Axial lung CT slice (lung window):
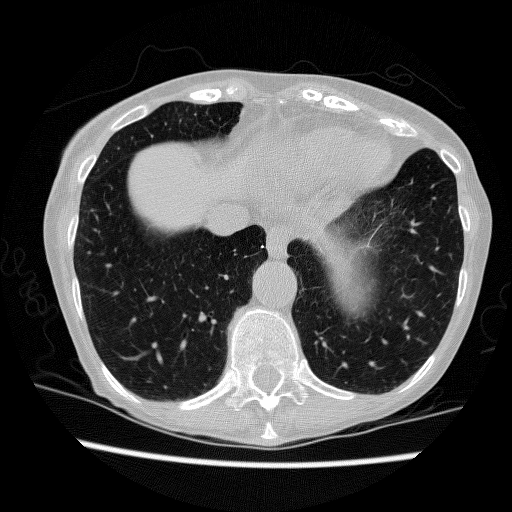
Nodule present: no